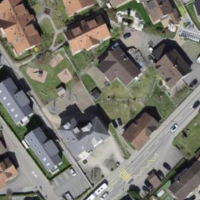
EUNIS habitat code: 54
Species observed at this site:
Juglans regia
Grus grus